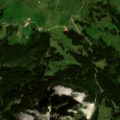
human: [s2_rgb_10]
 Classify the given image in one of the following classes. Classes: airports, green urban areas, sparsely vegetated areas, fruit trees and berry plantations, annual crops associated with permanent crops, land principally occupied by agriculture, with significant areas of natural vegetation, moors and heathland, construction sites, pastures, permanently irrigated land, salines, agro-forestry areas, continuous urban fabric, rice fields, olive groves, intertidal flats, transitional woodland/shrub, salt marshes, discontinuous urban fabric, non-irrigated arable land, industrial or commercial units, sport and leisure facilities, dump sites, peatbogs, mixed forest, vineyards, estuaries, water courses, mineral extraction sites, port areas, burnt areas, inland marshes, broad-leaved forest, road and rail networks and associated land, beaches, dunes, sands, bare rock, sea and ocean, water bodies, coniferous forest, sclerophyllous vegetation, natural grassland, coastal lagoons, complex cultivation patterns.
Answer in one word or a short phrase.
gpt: pastures, coniferous forest, sparsely vegetated areas